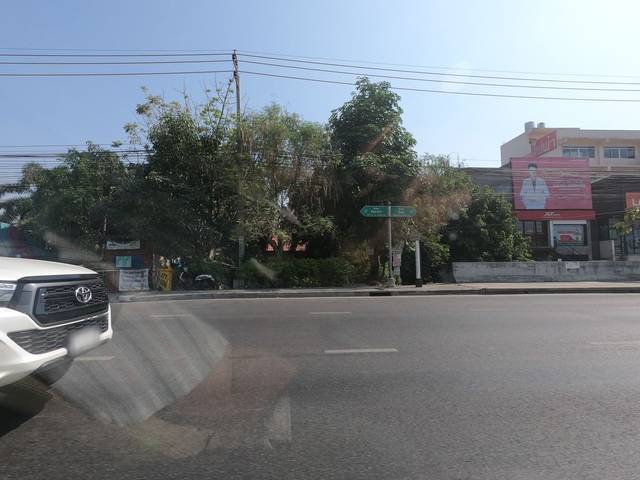
Region: Thailand
Coordinates: 13.82, 100.661